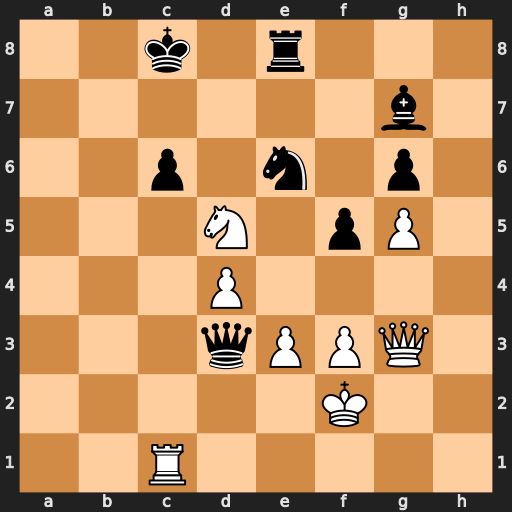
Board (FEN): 2k1r3/6b1/2p1n1p1/3N1pP1/3P4/3qPPQ1/5K2/2R5
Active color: w
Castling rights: -
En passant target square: -
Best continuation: Rxc6+ Kb7 Rc7+ Ka8 Nb6+